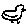
Label: bird